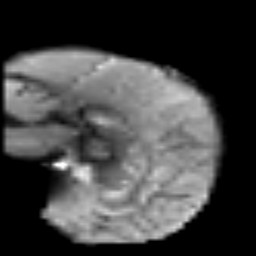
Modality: T2w
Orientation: sagittal
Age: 69
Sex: male
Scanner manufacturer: siemens
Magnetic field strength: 3 T
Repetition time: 3.2 s
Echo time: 0.081 s